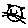
Label: cat